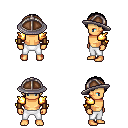
a pixel art fantasy rpg character, male body template, human, tanned skin, gold arm armor, white pants, black parted hairstyle, chain helm, leather bracers, four views (front, back, left, right), 2x2 character sprite sheet, small pixel art, hard edges, no anti-aliasing